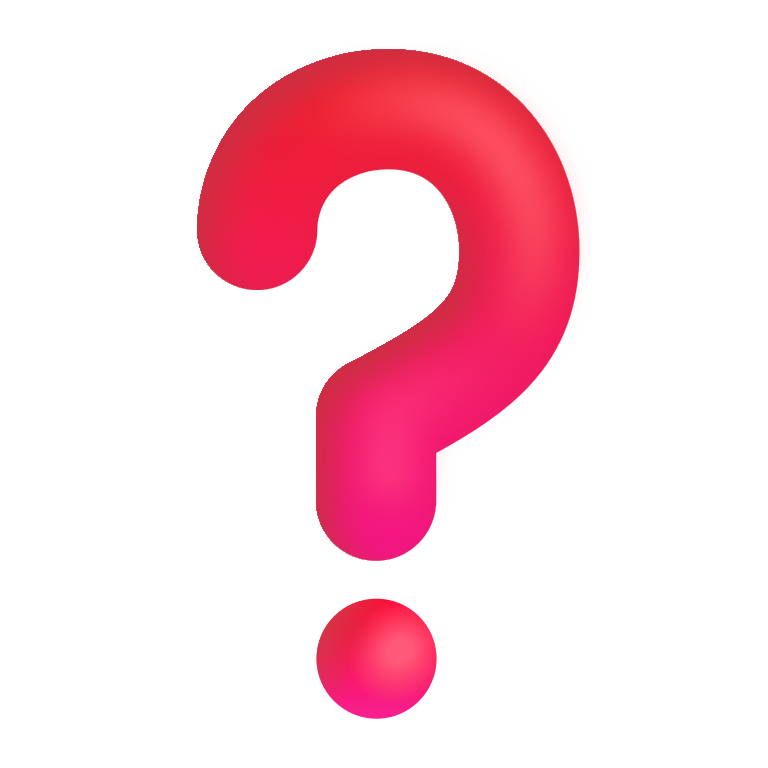
red question mark color